Interaction volume radius: 10 \u00c5
Interaction volume height: 10 \u00c5
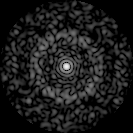
Disorder parameter: 0.8347